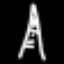
Label: The Eiffel Tower